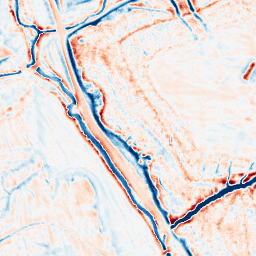
Category: edge_preserving
Decomposition family: bilateral
Decomposition parameters: d: 15
sigma_color: 100
sigma_space: 150
Upsampling method: bicubic_3x
Upsampling parameters: scale: 3
Upsampling scale: 3